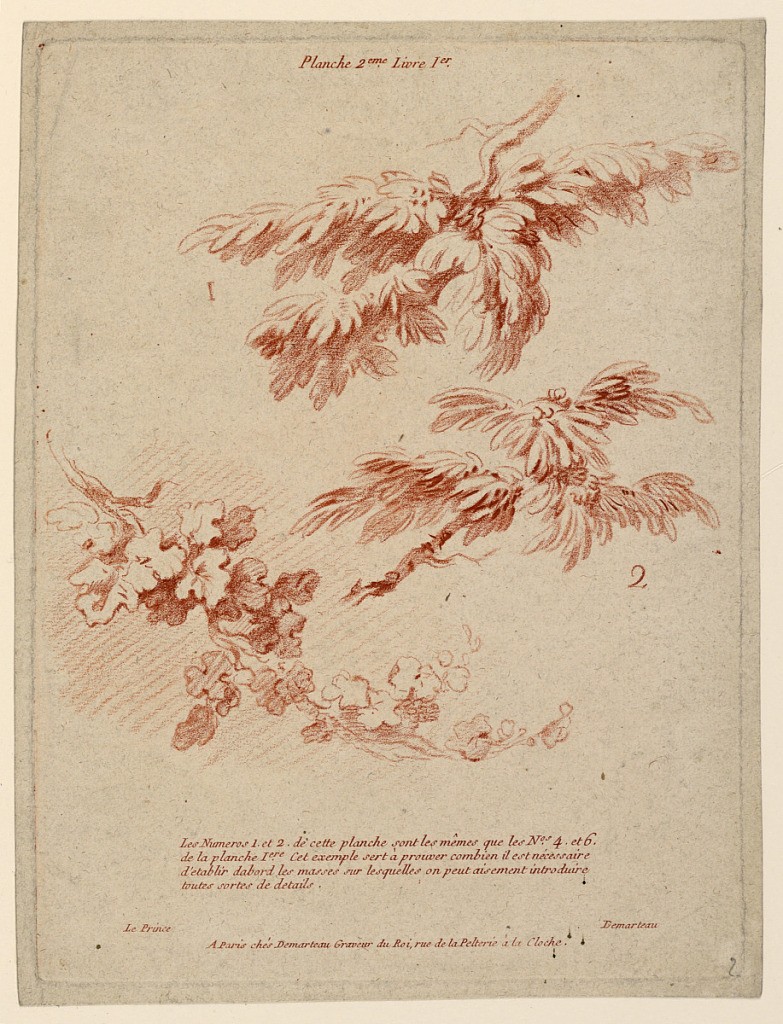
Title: Plate 2 from Livre Ier, Principes du dessin dans le genre du Paysage
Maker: Gilles Demarteau, Flemish, 1722 – 1776
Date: after 1770
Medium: Crayon manner engraving on white paper
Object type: Print
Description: Three sketches in crayon manner of tree branches with leaf formations.